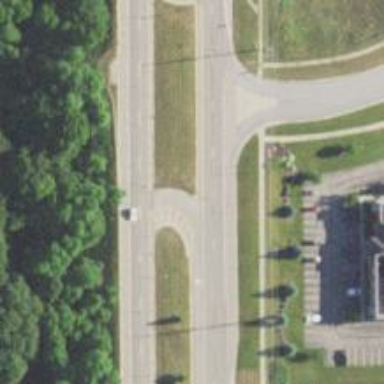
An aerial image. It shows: Asphalt road with primary link designation.